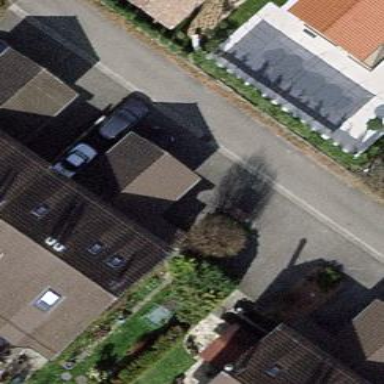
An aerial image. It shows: View of roof of building.